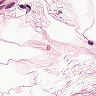
Metastatic tissue present: no